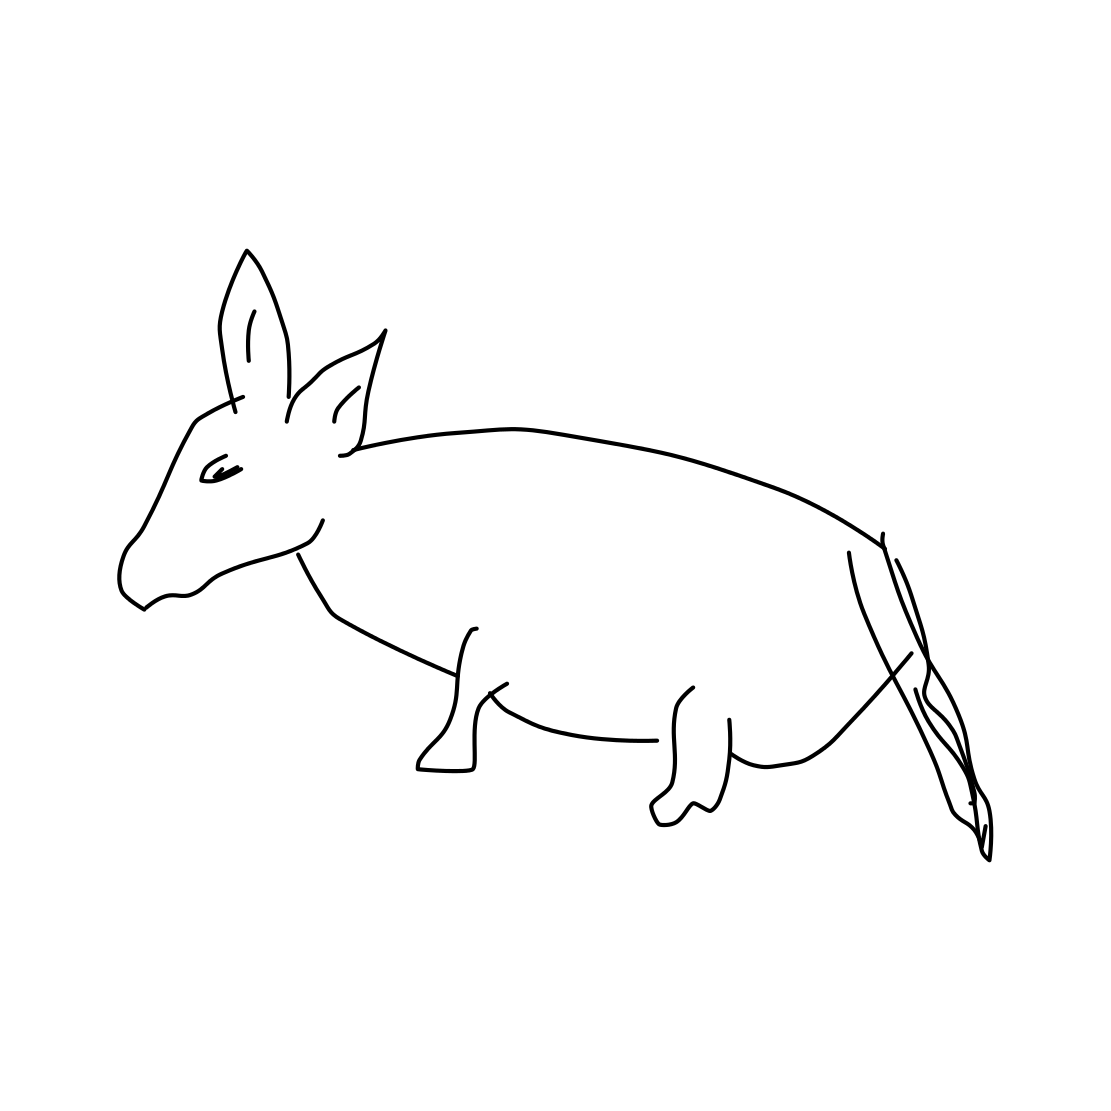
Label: rabbit